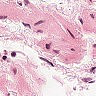
Metastatic tissue present: no